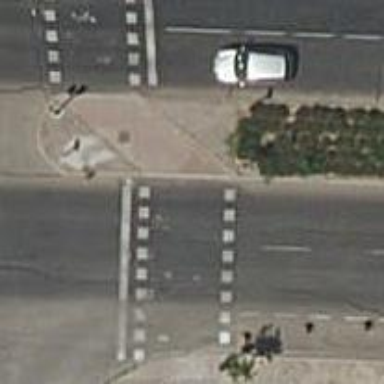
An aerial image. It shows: Road crossing with traffic signals.